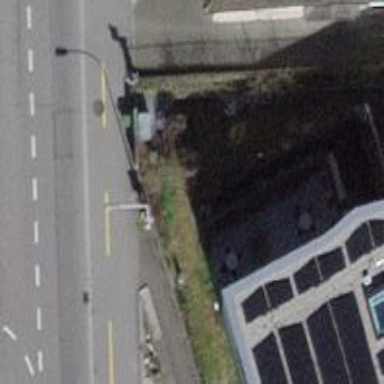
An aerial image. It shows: Cafe.